Question: I am developing android application which gives notification when user enter in specific location
User can specify the location by using latitude longitude(ie Google Map)
I know how to get latitude & longitude but my problem is that when user enter in specific location then it will not exactly match with previously specified latitude & longitude.

As shown in image suppose user specify the location called "My Place" when user enter in area (about 20 meter) then application should send notification to user.
The comparison made in such way that it will true if user near by of My place in area of 20 meter.
(This 20 meters is approximate.)
Can I set accuracy of in android e.g. 20 meters.
Thank you.
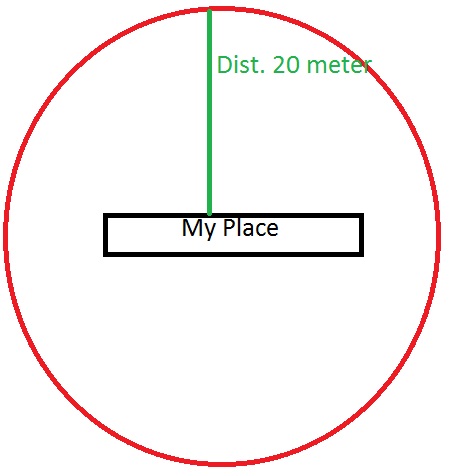
Answer: The best approach to this problem is using the GeoFences feature. Please refer to <URL> for more details.
Outline:
- The application registers with the underlying OS - saying - here is MY list of geofences (specific location + radius from the location) that I want you to monitor.
- If my user comes within this geo fence - wake me up and tell me so.
- At that point of time - you can go ahead and perform any step (either call a server and ask what information you need to display to the user) or just send a push notification (in app notification) to do the necessary work.
Hope this helps.